九年级 · 解析几何
坐标平面上有一水平线 $L$ 与二次函数 $y=a(x+7)^{2}-10$ 的图形, 其中 $a$ 为一正数, 且 $L$ 与二次函数图象相交于 $\mathrm{A}$ 、 $C$ 两点, 其位置如图所示. 若 $A B: B C=5: 1$, 则 $A C$ 的长度为 $(\quad)$

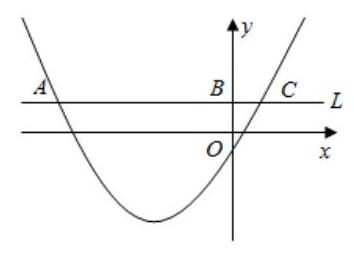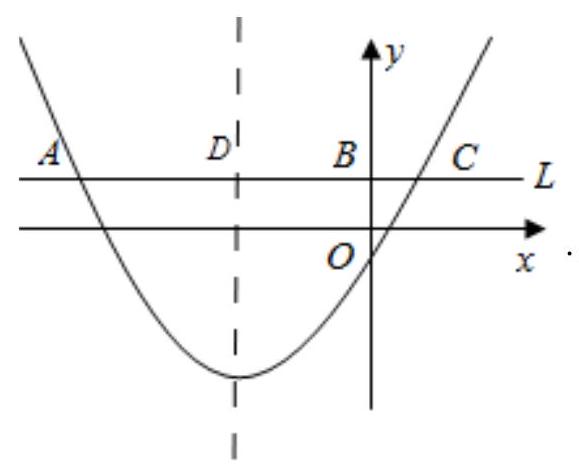
A. 17
B. 19
C. 21
D. 24


答案: C
解析: 根据对称轴 $x=-7$, 结合 $A B: B C=5: 1$ 即可求解.

【详解】解：设对称轴与 $A C$ 交于点 $D$.

$\therefore A D=D C$,

$\because y=a(x+7)^{2}-10$.

$\therefore$ 对称轴 $x=-7, B D=7 . A D=C D$,

$\because A B: B C=5: 1$.

$\therefore A D: D B: B C=3: 2: 1$

$\therefore A C=3 B D=21$.

故选: C.

【点睛】本题考查了二次函数关于对称轴对称, 结合图形, 找到线段的长度是解题的关键.